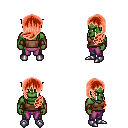
a pixel art fantasy rpg character, male body template, orc, green skin, brown pirate shirt, magenta pants, red left-swept hairstyle, leather bracers, metal boots, four views (front, back, left, right), 2x2 character sprite sheet, small pixel art, hard edges, no anti-aliasing